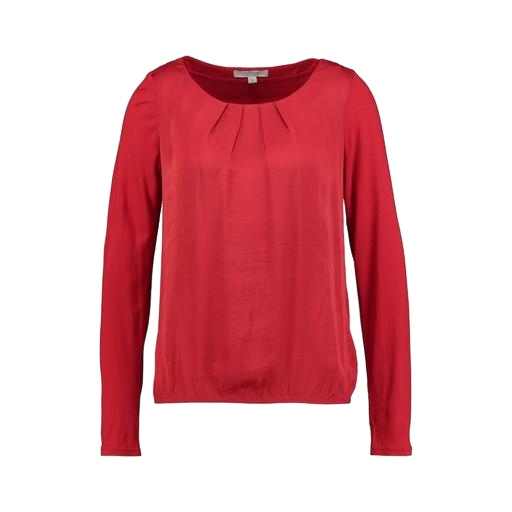
red and has long sleeves, red blouse, long sleeved red shirt, white background